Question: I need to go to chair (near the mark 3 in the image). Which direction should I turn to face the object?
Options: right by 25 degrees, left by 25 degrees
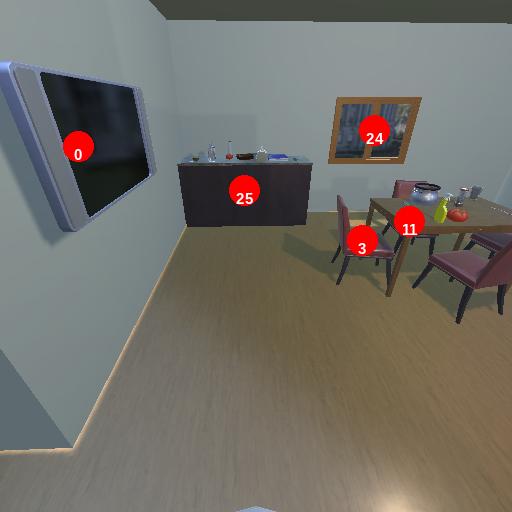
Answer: right by 25 degrees